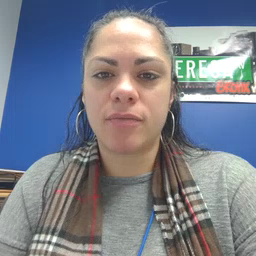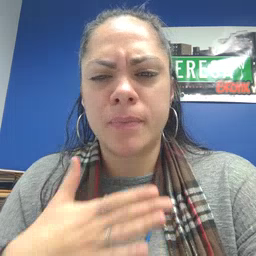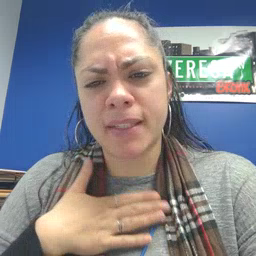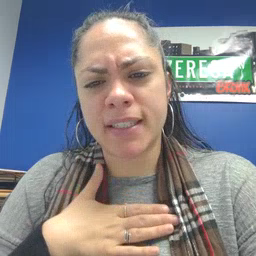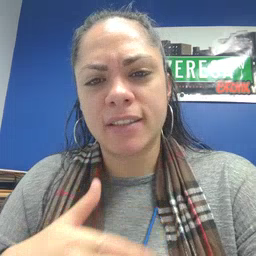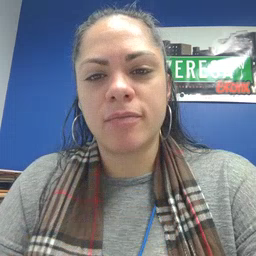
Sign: please